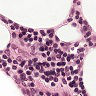
Metastatic tissue present: no